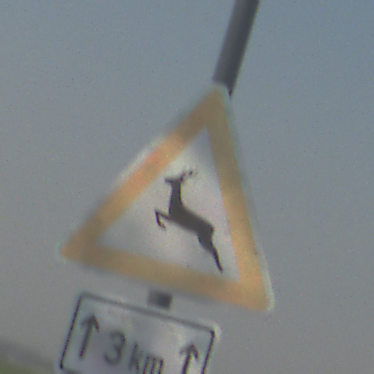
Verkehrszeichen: WildwechselRechts
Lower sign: LaengeEinerStrecke2
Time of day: MorningAfternoon
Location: Outdoor (Special)
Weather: Clear
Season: NotSpecified
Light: Natural